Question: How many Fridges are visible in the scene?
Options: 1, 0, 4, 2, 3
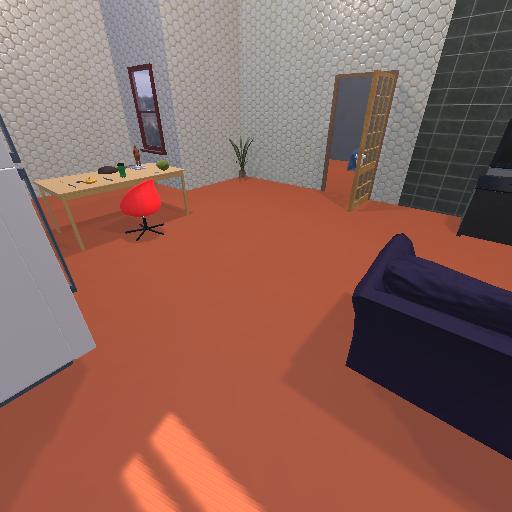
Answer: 1